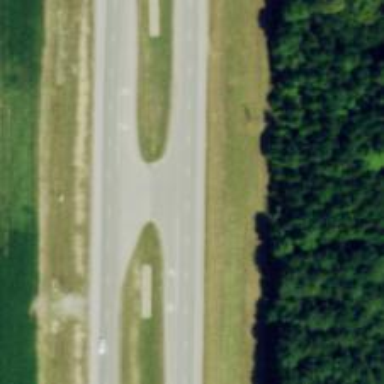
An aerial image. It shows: Trunk route with asphalt surface.